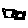
Label: hexagon